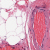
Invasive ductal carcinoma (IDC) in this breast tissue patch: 0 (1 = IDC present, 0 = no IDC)